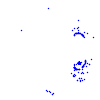
Particle: proton